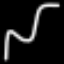
Label: squiggle